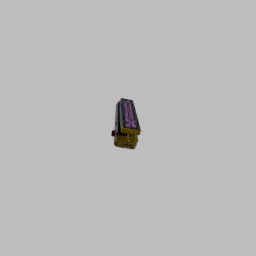
Label: electronics